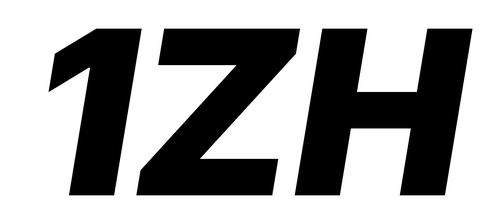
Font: Inter-Italic_Black_Italic